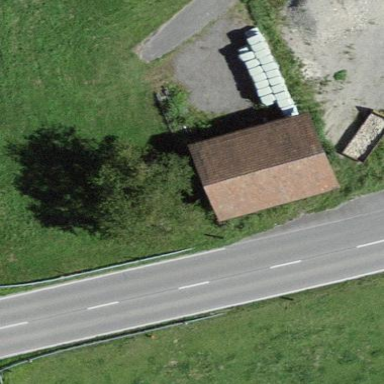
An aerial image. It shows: Shed building.